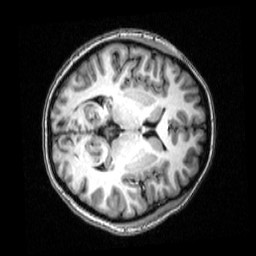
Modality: T1w
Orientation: axial
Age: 20
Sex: female
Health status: healthy
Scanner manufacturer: siemens
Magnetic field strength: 3 T
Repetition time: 2.53 s
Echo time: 0.00339 s